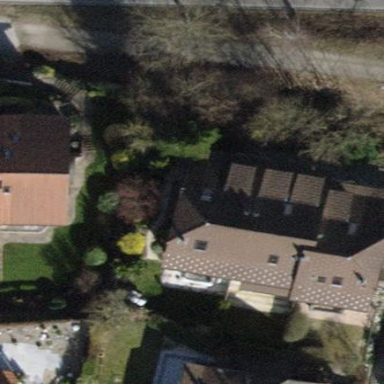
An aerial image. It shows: Simple and straightforward house.